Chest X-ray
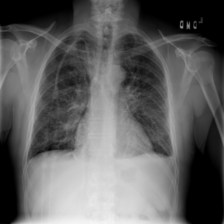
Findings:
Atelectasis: negative
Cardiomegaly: negative
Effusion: negative
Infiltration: negative
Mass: negative
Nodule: negative
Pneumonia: negative
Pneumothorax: negative
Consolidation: negative
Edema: positive
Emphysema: negative
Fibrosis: negative
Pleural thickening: negative
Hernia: negative